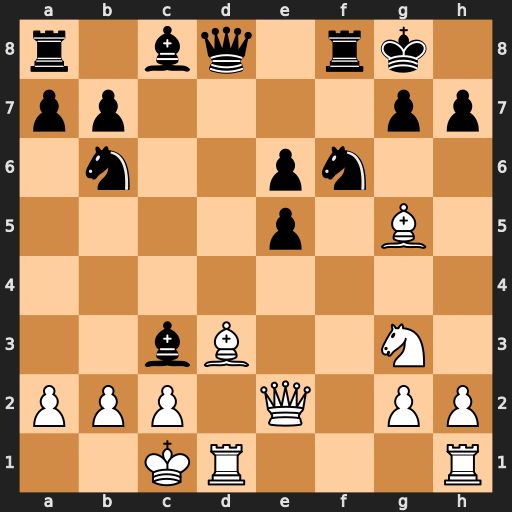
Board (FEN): r1bq1rk1/pp4pp/1n2pn2/4p1B1/8/2bB2N1/PPP1Q1PP/2KR3R
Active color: w
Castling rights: -
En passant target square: -
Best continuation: Bxh7+ Kxh7 Rxd8